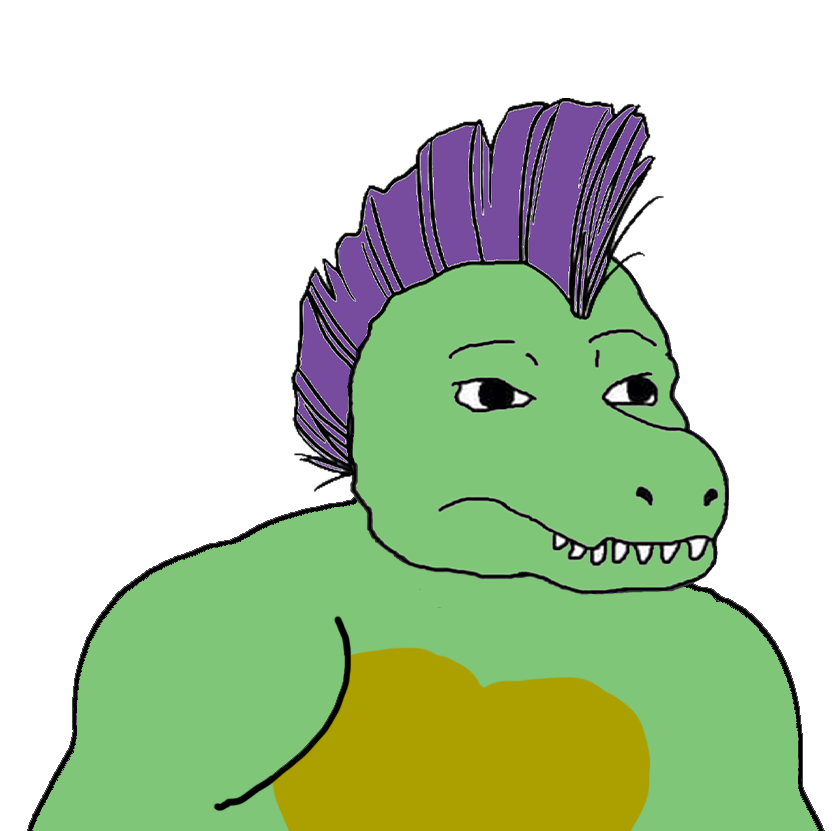
Label: 5_Animal